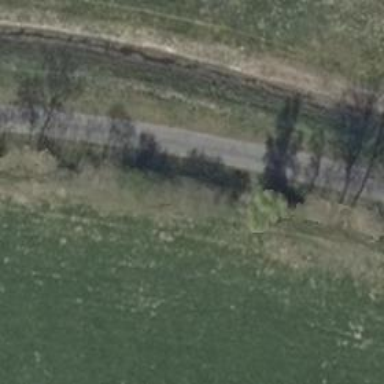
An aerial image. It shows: Unclassified road with asphalt surface.